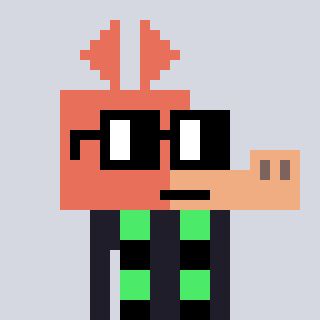
a pixel art character with square black glasses, a aardvark-shaped head and a grayscale-colored body on a cool background